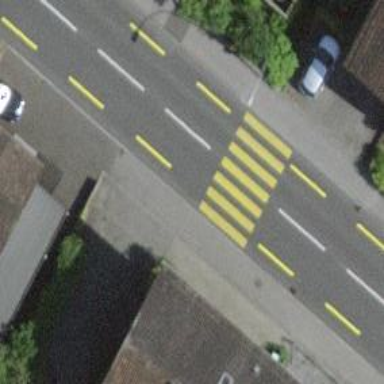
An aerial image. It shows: Kerb barrier.